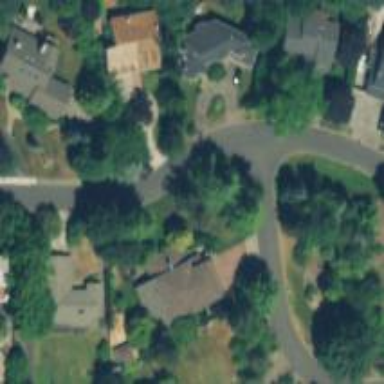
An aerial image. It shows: Residential road with sidewalk on the left side.